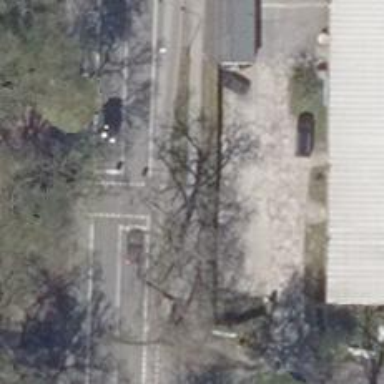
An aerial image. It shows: Footway.